Brain MRI, t1w sequence, axial 2D slice.
Patient: age 52, sex M, weight 78 kg, height 1.78 m
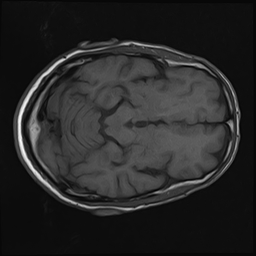